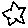
Label: star